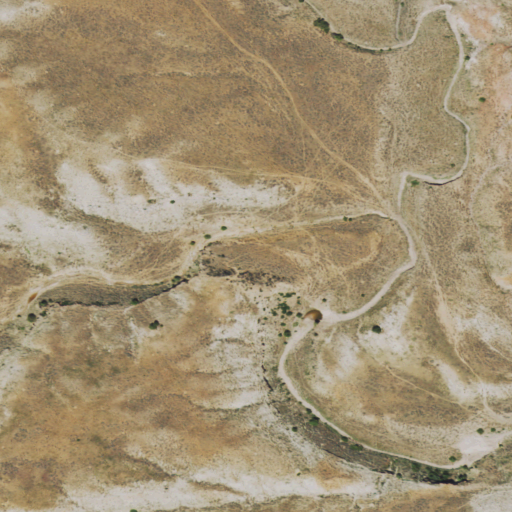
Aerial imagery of valley in Wyoming named West Fork Freeman Draw containing shrub and grassland